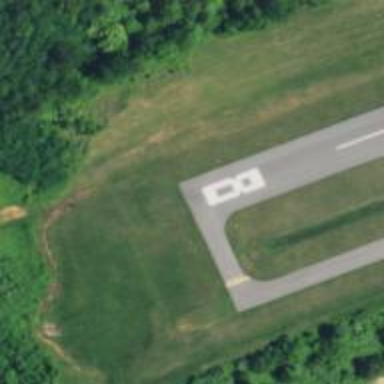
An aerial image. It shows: View of taxiway at the airport.